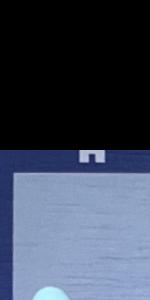
Label: Empty